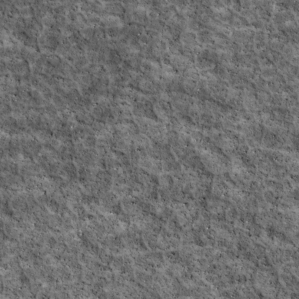
Label: non_frost